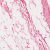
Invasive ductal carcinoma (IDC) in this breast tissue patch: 0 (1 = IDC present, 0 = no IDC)